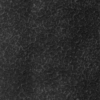
Label: not_dusty